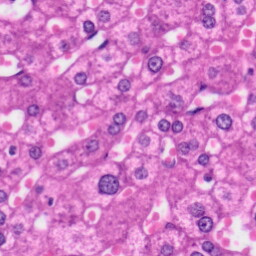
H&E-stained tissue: Liver